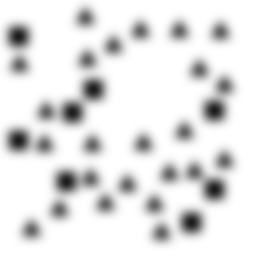
Squares: 8
Triangles: 24
Stars: 0
Total shapes: 32